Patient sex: F
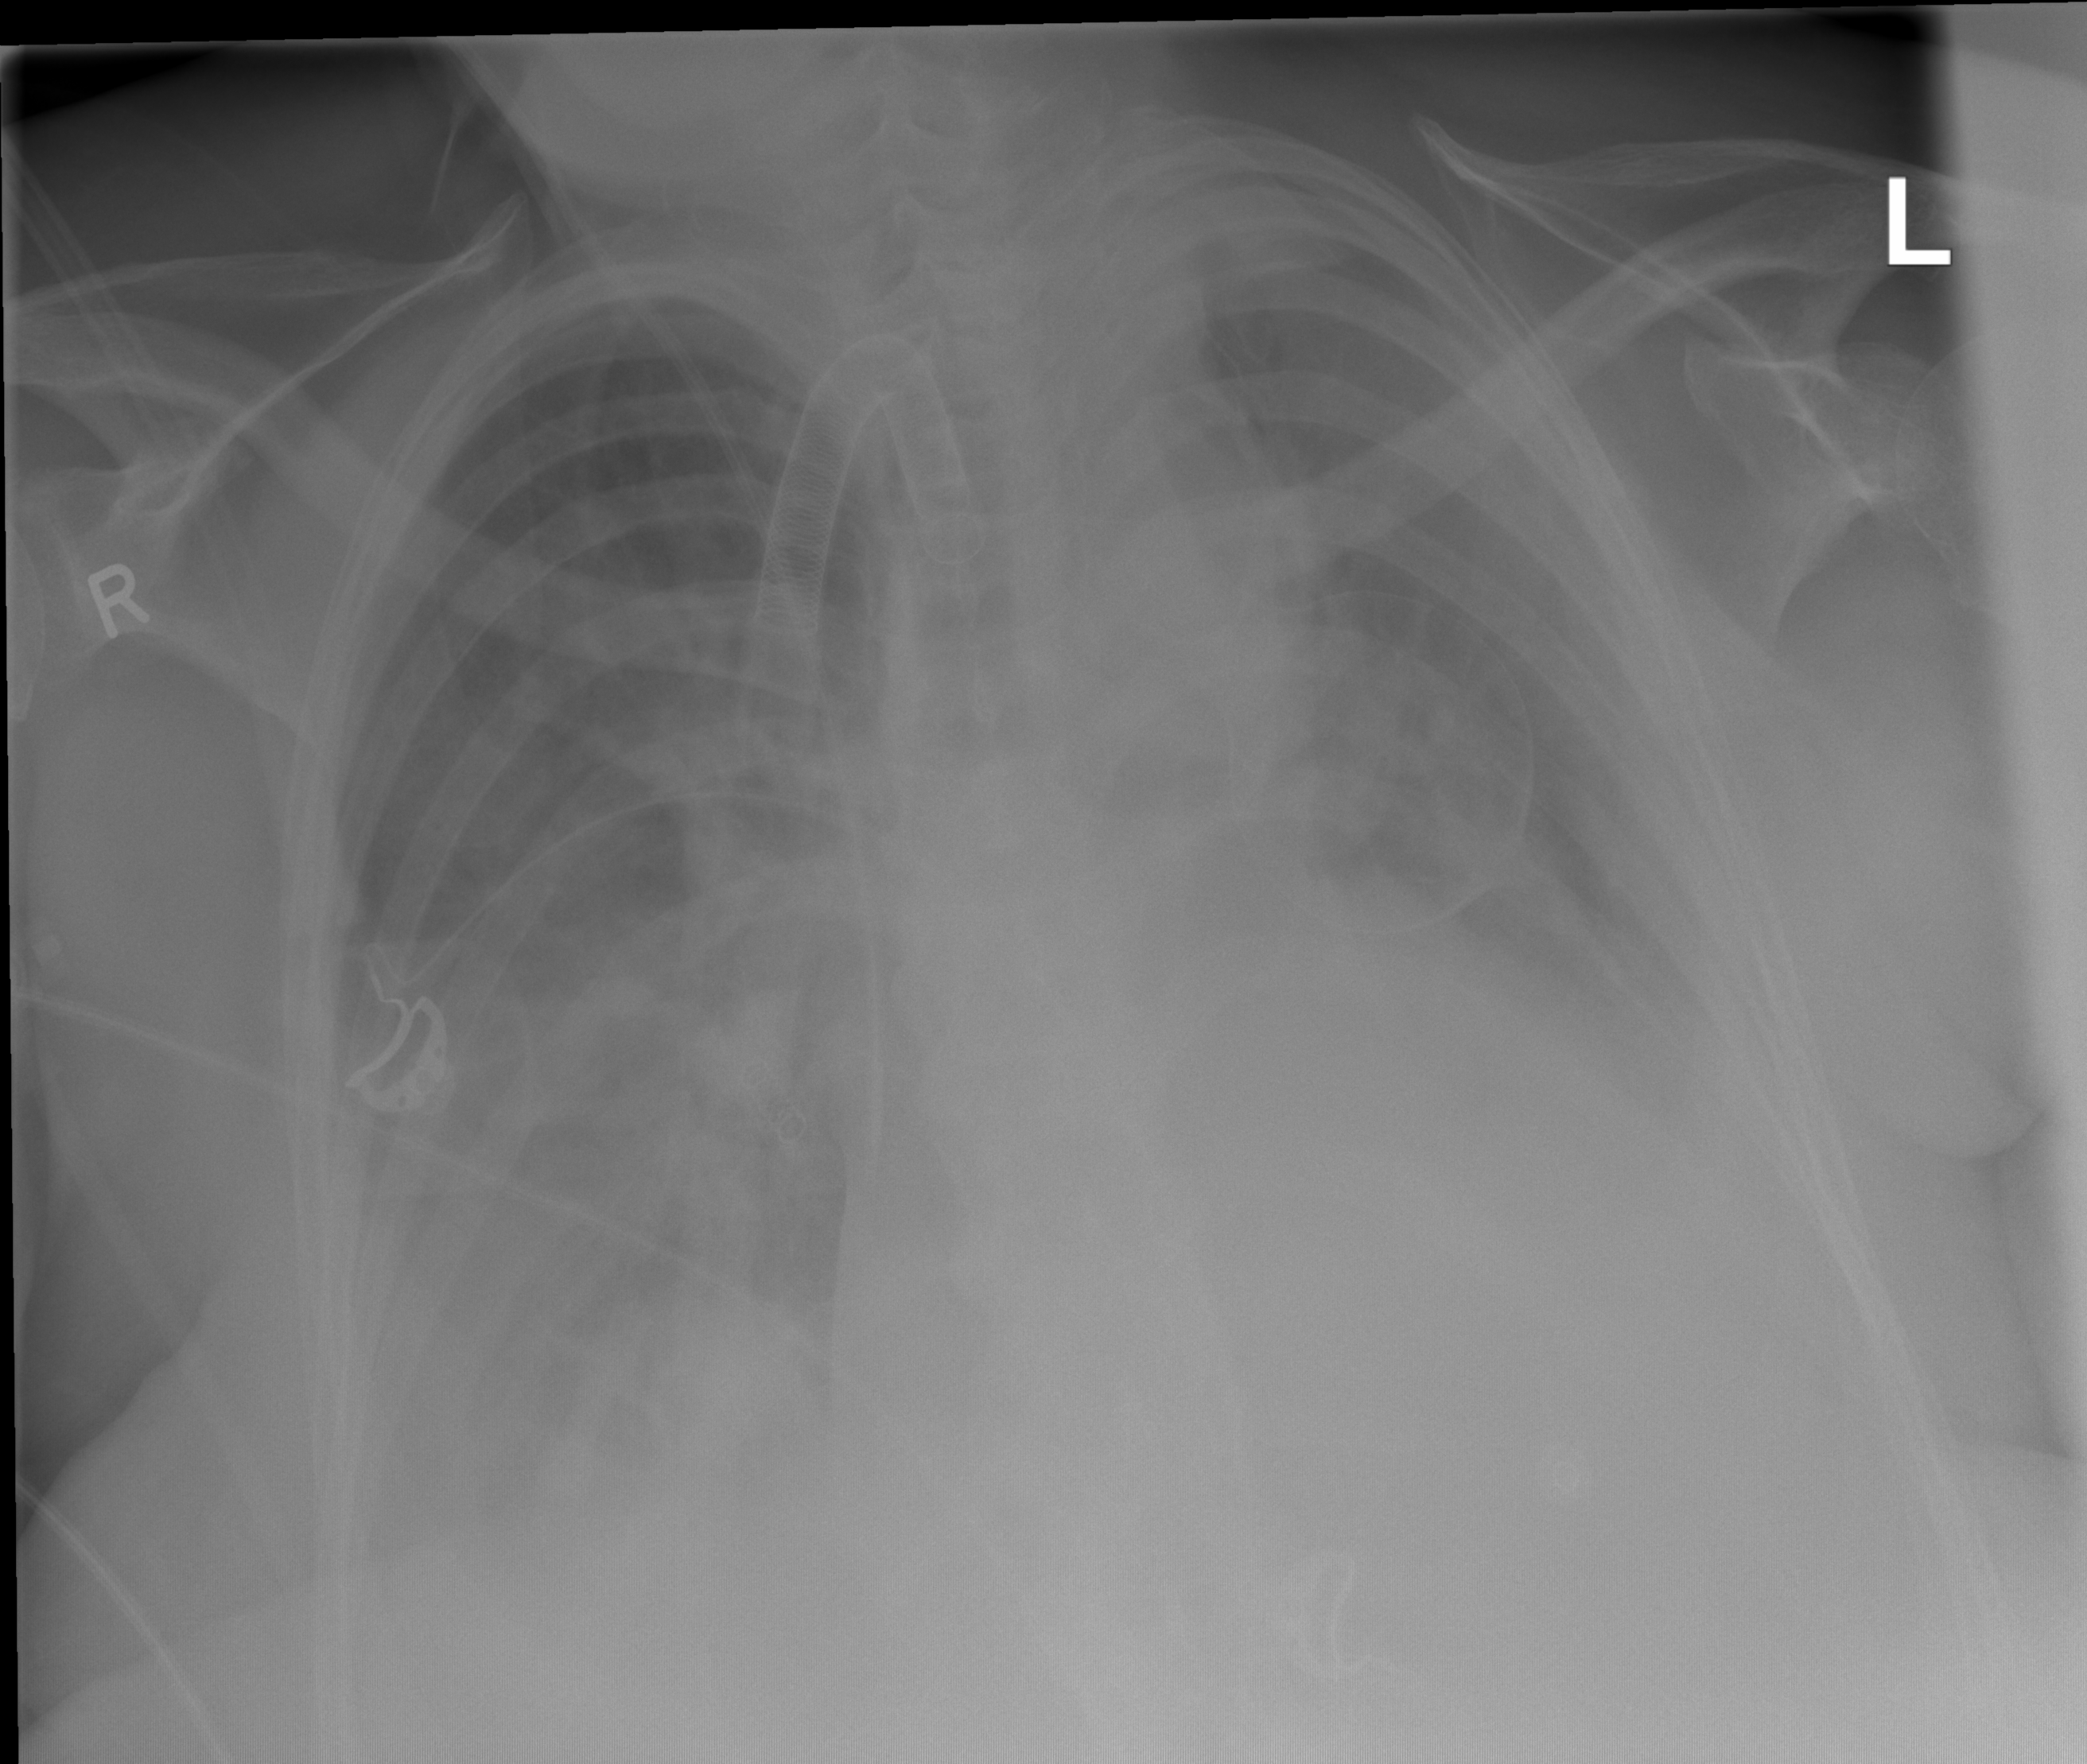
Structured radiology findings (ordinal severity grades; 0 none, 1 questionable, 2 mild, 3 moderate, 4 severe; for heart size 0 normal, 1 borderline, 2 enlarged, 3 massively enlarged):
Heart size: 2
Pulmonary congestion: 2
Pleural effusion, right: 2
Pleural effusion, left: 2
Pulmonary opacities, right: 0
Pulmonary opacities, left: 0
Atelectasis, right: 2
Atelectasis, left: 3